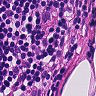
Metastatic tissue present: yes